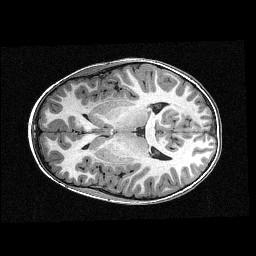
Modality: T1w
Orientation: axial
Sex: male
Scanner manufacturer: siemens
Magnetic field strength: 3 T
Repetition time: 2.3 s
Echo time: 0.00336 s